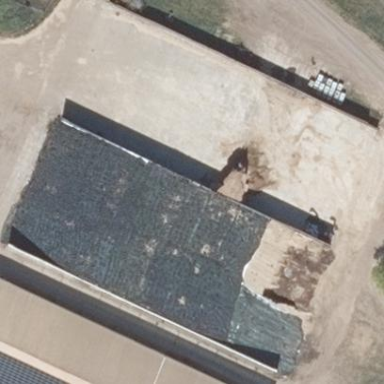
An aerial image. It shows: Bunker silo.